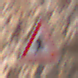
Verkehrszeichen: Vorfahrt
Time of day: Midday
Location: Outdoor (Urban)
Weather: PartlyCloudy
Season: NotSpecified
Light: Natural